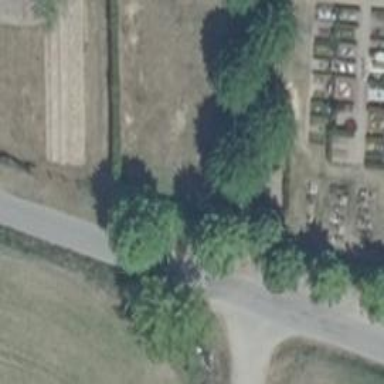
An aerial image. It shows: Row of deciduous broadleaved trees.